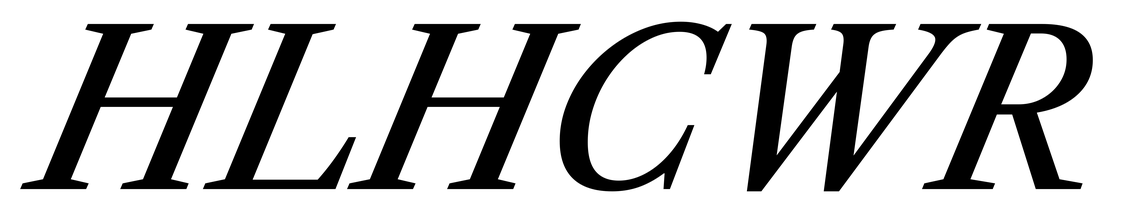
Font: LibreCaslonText-Italic_Medium_Italic